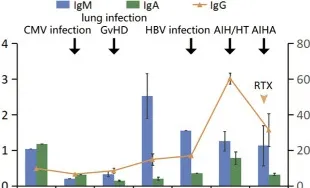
Subsequently, CD8+ T cells continued to increase, and GvHD developed, while CD4+ T cells remained at a low level after transplantation; (B, C) B cell antigens and immunoglobulins: B cells increased, and immunoglobulins decreased within 1 year after transplantation. Subsequently, B cells decreased while immunoglobulins increased.
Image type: pathology (immunostaining)